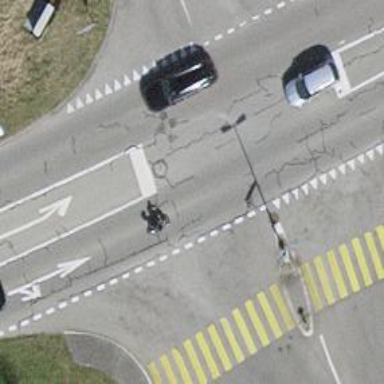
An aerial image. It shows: Primary road with asphalt surface.